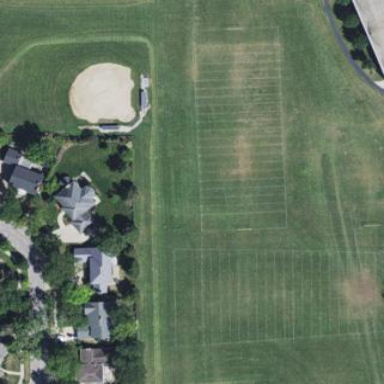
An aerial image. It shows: American football pitch for leisure and sport activities.